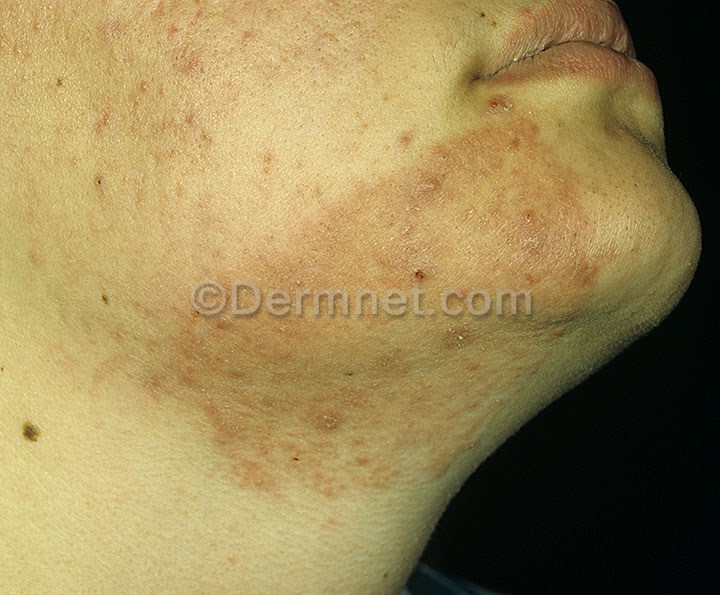
Disease: Tinea Ringworm Candidiasis and other Fungal Infections